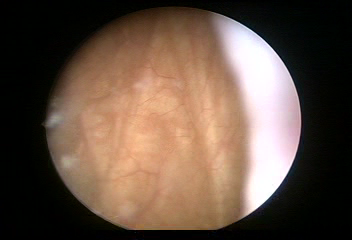
Modality: WLC
Class: Normal mucosa
Bladder cancer association: No